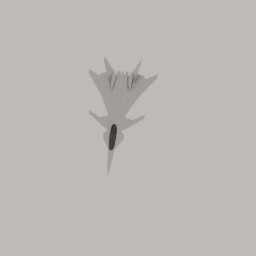
Label: mechanical